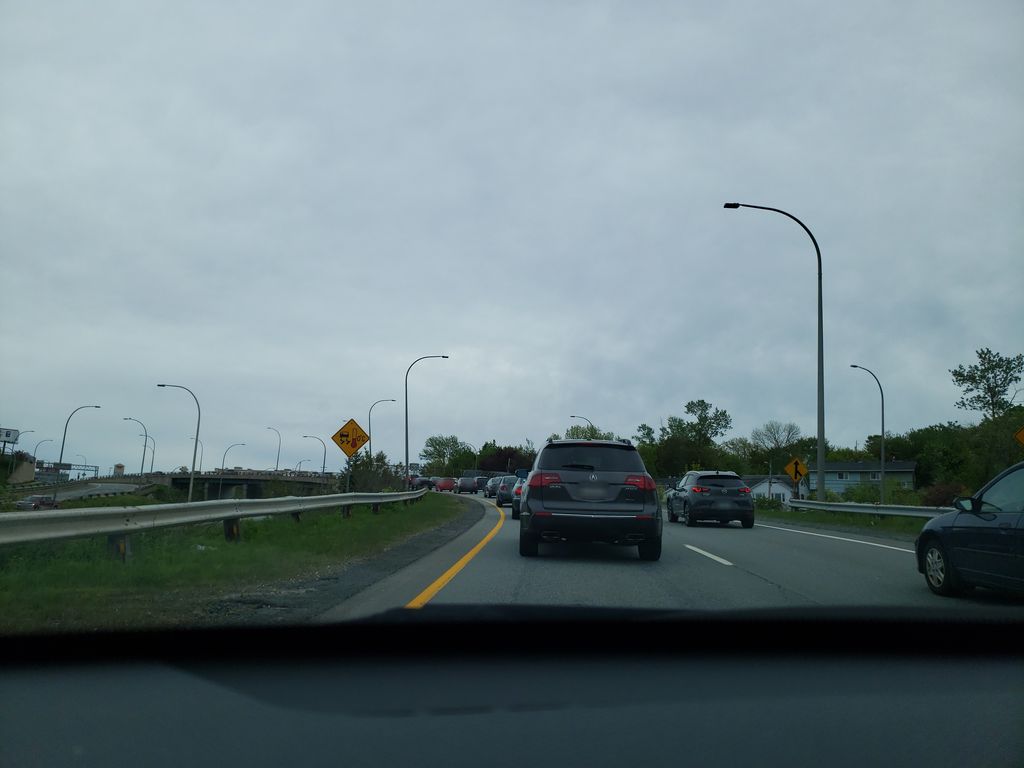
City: halifax